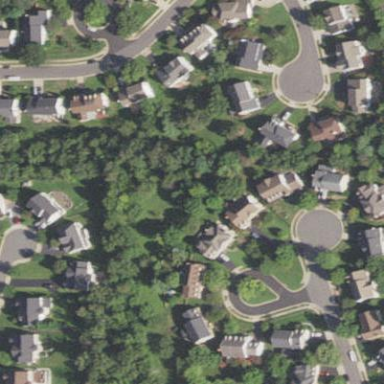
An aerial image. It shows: Residential area with grassy landcover.